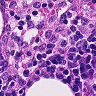
Metastatic tissue present: no